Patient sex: F
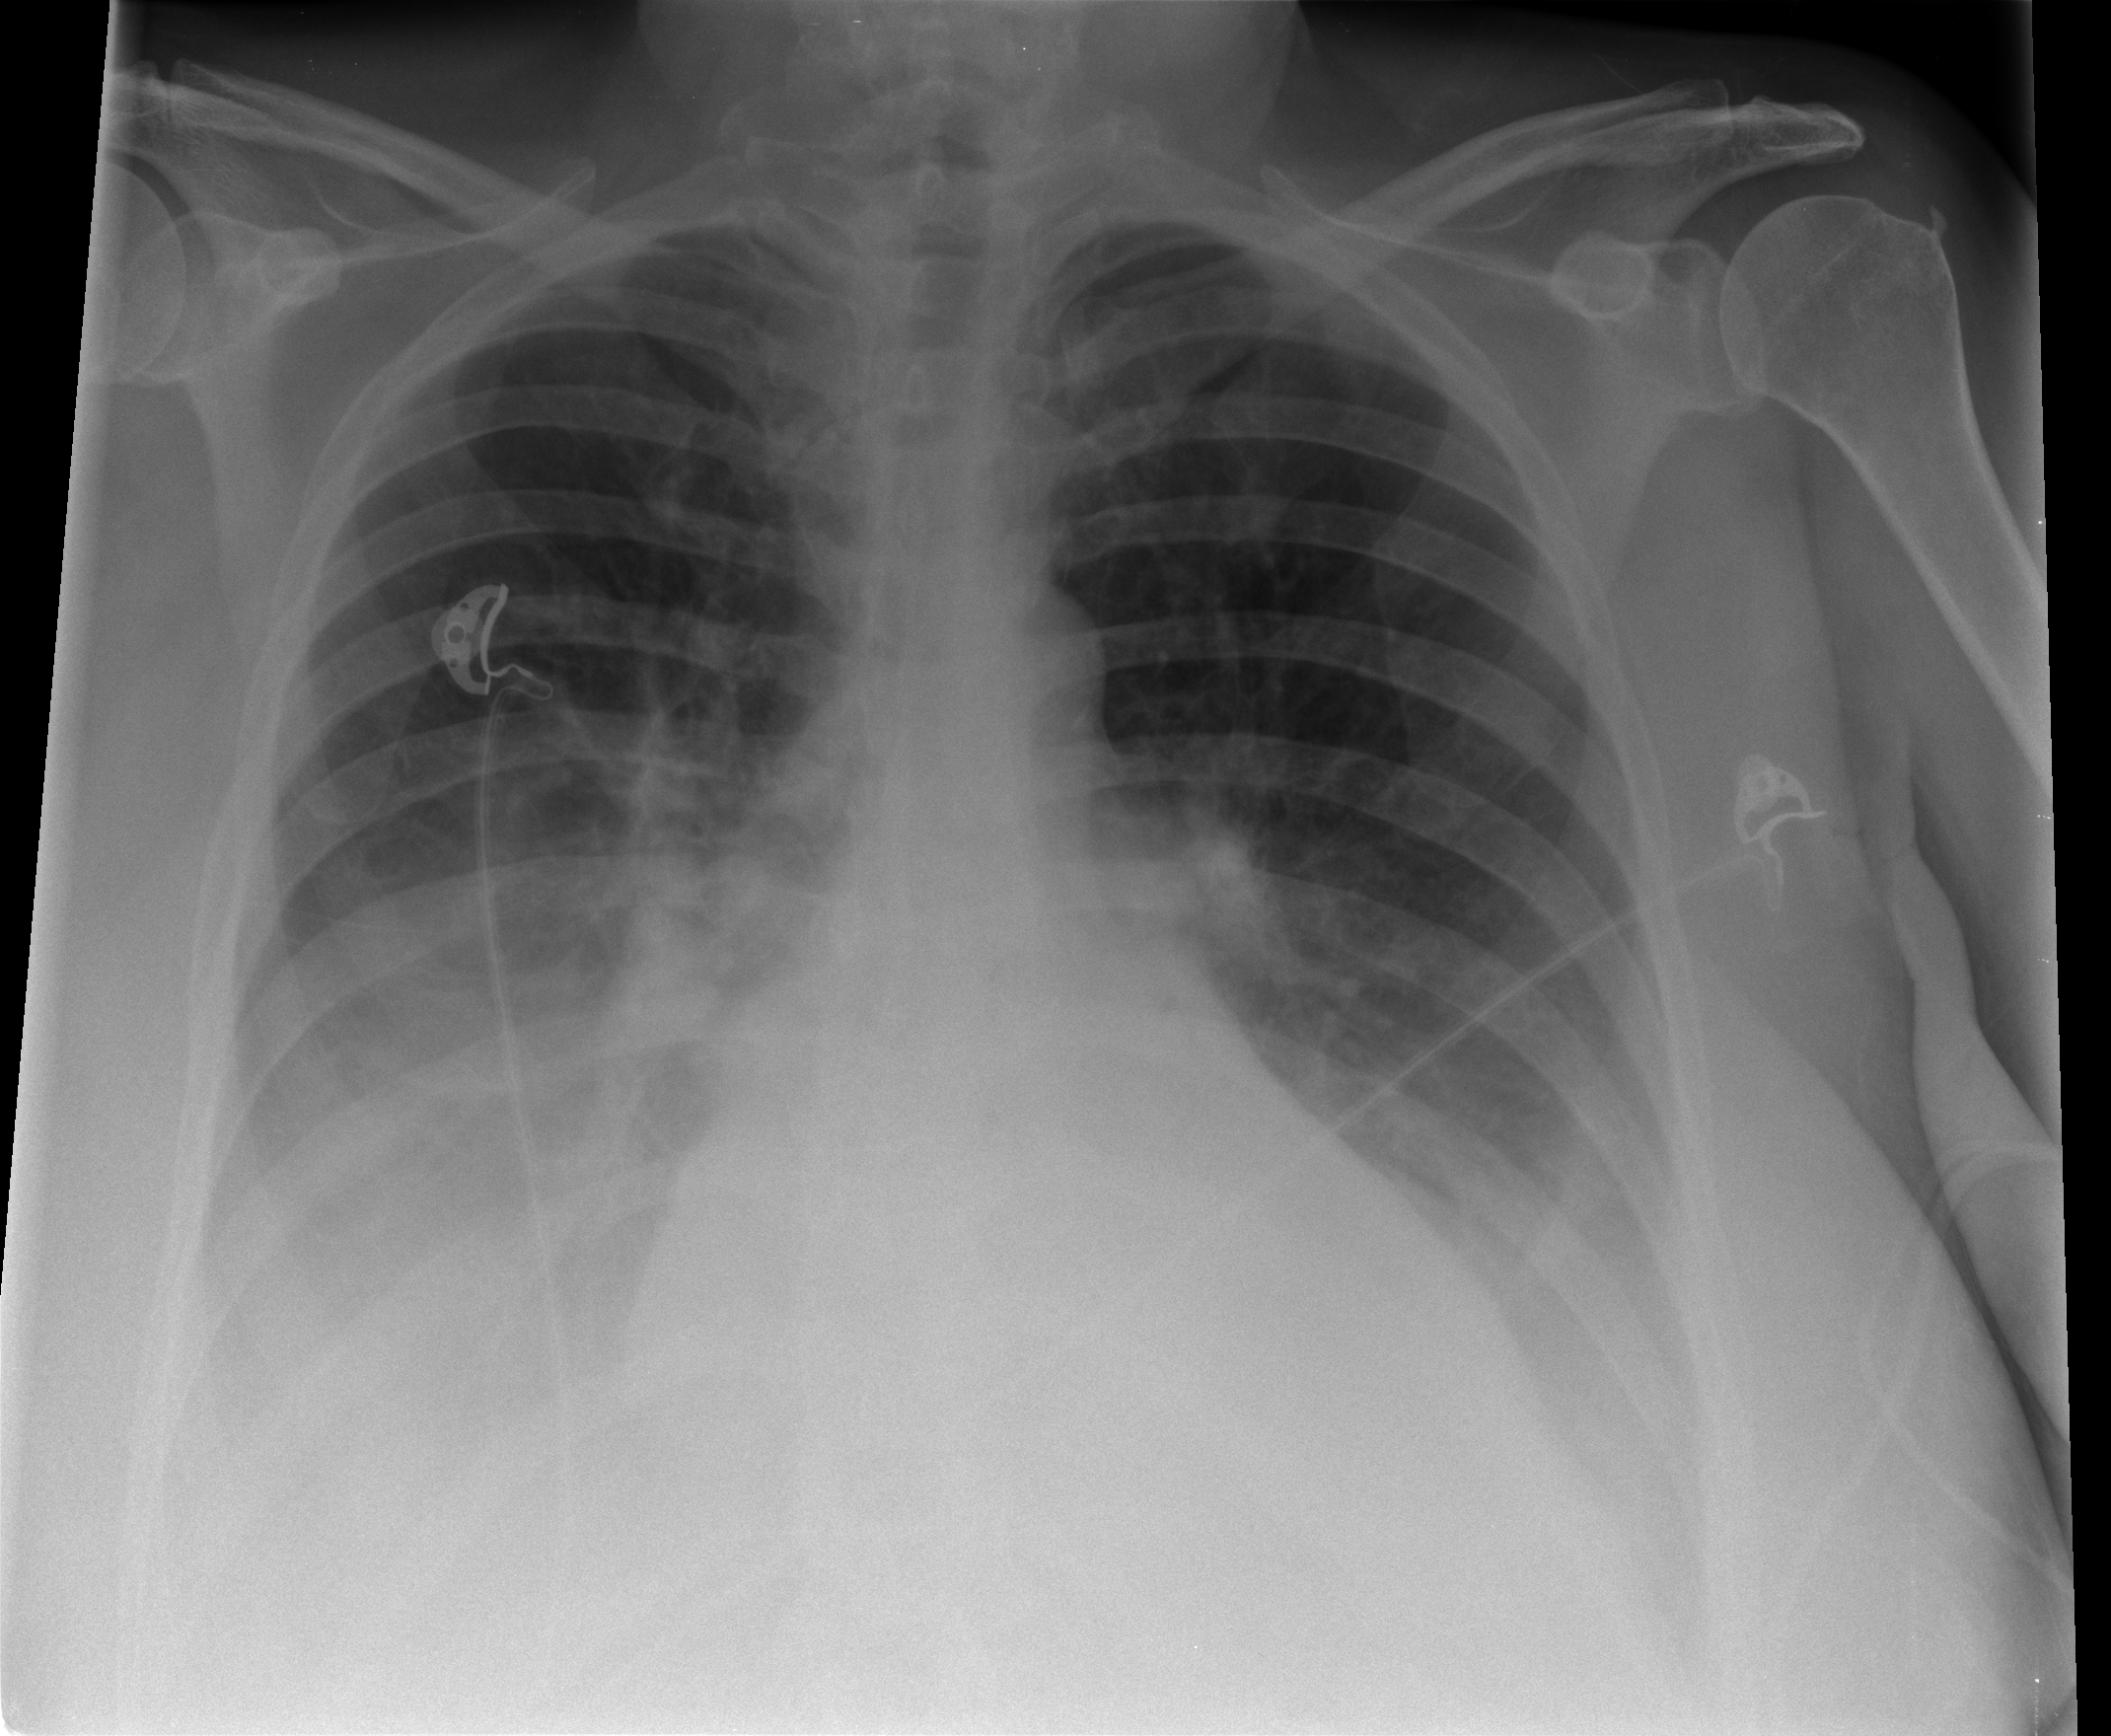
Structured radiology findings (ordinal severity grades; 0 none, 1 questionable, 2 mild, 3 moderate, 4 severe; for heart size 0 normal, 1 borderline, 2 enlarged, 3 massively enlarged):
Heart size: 2
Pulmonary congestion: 3
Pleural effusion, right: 3
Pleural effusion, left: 3
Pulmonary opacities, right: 0
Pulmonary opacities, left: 0
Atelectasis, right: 3
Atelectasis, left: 3